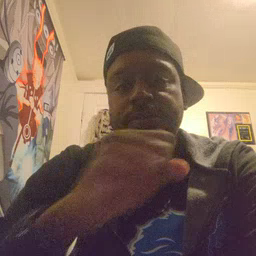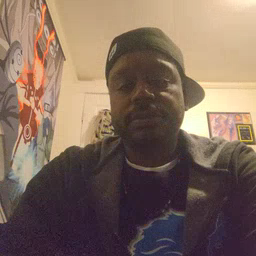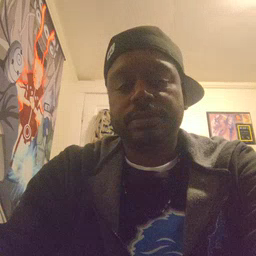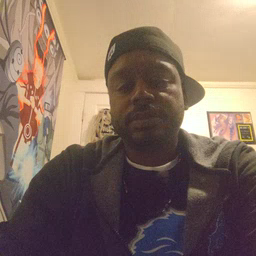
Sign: icecream